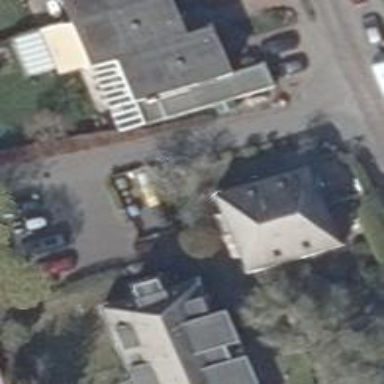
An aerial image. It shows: Residential road with asphalt surface.